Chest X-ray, PA view. Patient: 20 years old, sex M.
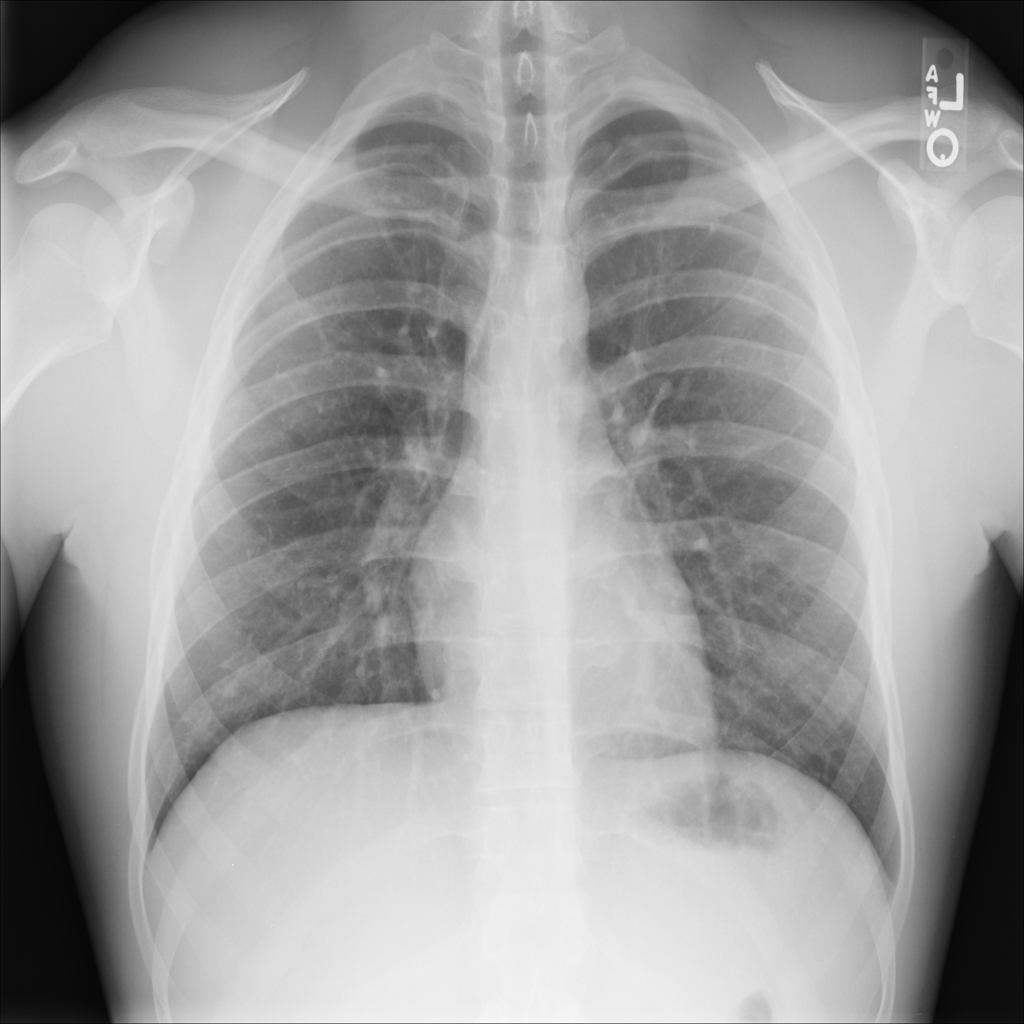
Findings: No Finding